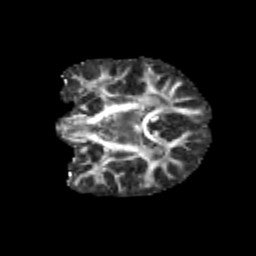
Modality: FA
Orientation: coronal
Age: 12
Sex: female
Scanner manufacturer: siemens
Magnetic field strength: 3 T
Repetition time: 3.8 s
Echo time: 0.07 s